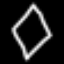
Label: diamond